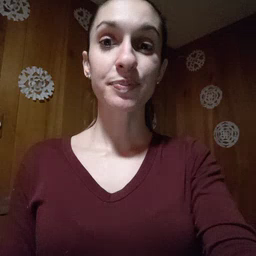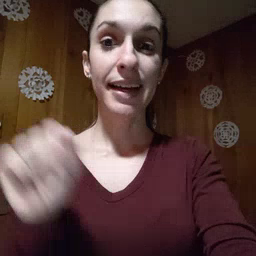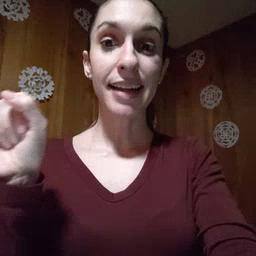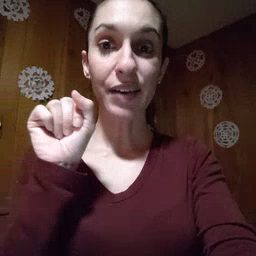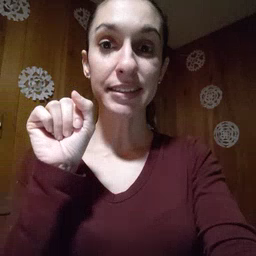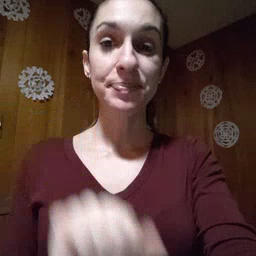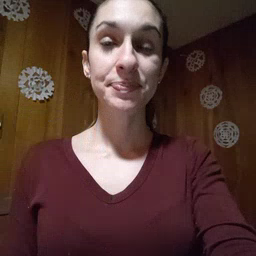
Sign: carrot